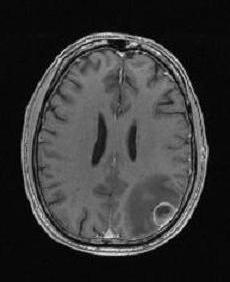
Label: notumor